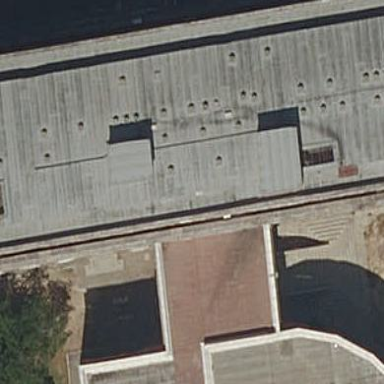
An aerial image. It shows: Part of building.